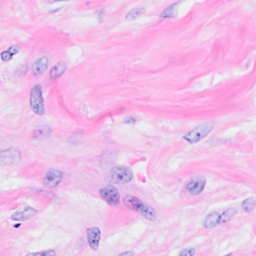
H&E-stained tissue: Breast